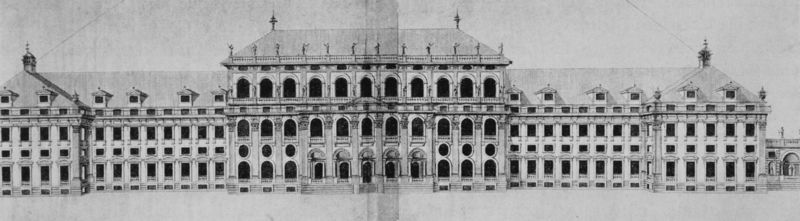
Titel: Schleißheim, Projekt C - Aufriß des Corps de Logis, östl. Gartenfront
Künstler: Enrico Zuccalli
Standort: München
Institution: Bayerisches Hauptstaatsarchiv, Plansammlung
Schlagwörter: dunkel, flügel, himmel, schatten, weiß, fenster, grau, hell, laterne, licht, schwarz, skizze, säule, tür, zeichnung, anlage, dach, gebäude, haus, schloss, alt, wand, architektur, barock, sockel, erde, spiegelung, boden, figur, adel, klassizismus, front, renaissance, rund, turm, skulptur, statue, papier, ecke, ansicht, fassade, fassaden, italien, türen, dächer, giebel, mauer, linien, hof, platz, pilaster, saal, figuren, treppe, treppen, könig, jugendstil, symmetrie, vasen, aufgang, stufen, plastik, tor, zinnen, bögen, kante, wände, eingang, eingänge, erker, treppenstufen, arkade, türmchen, türme, palast, palazzo, rundfenster, balustrade, dom, linie, dachfenster, festung, gauben, symmetrisch, schlicht, stich, schwarzweiß, quer, entwurf, kunst, rathaus, architrav, arkaden, rom, kapitell, fries, portal, tore, fensterreihen, sims, gesims, skulpturen, schwarzw, plastiken, risalit, statuen, anwesen, mauern, residenz, walmdach, mezzanin, portikus, mittelalter, rundbögen, florenz, freitreppe, historismus, treppenstufe, auffahrt, einfahrt, etagen, gaube, gaupen, geschosse, zufahrt, plan, achsen, viereckig, pavillon, basis, statuetten, korinthisch, louvre, klassik, pavillion, stockwerke, schaft, durchbrochen, mittelteil, gebälk, zinne, klassizistisch, riss, bauplastik, aufriss, fensterachsen, mittelrisalit, versailles, bauplan, kolossalordnung, mittelbau, attika, eckrisalit, risalite, arcaden, mittelachse, rundbogenfenster, säulenordnung, ordnung, säulenschaft, first, pilasterordnung, bogenfenster, fensterfront, fensterachse, seitenrisalit, pavillons, eckrisalite, würzburg, trppe, okolus, gaupe, seitenteile, regierung, piedestal, eckpavillon, mittelpavillon, dachreiter, attikafiguren, korinthische ordnung, balustraden, universität, uni, seitenrisalite, aufris, gartenfassade, hauptpavillon, risaliten, sohlbank, freitreppen, pavilion, dachfiguren, verkröpft, neumann, schleissheim, gaubenfenster, riesalit, schloss schleissheim, verkröfpung, ufizien, zeichnubng, fenssterreihen